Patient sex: M
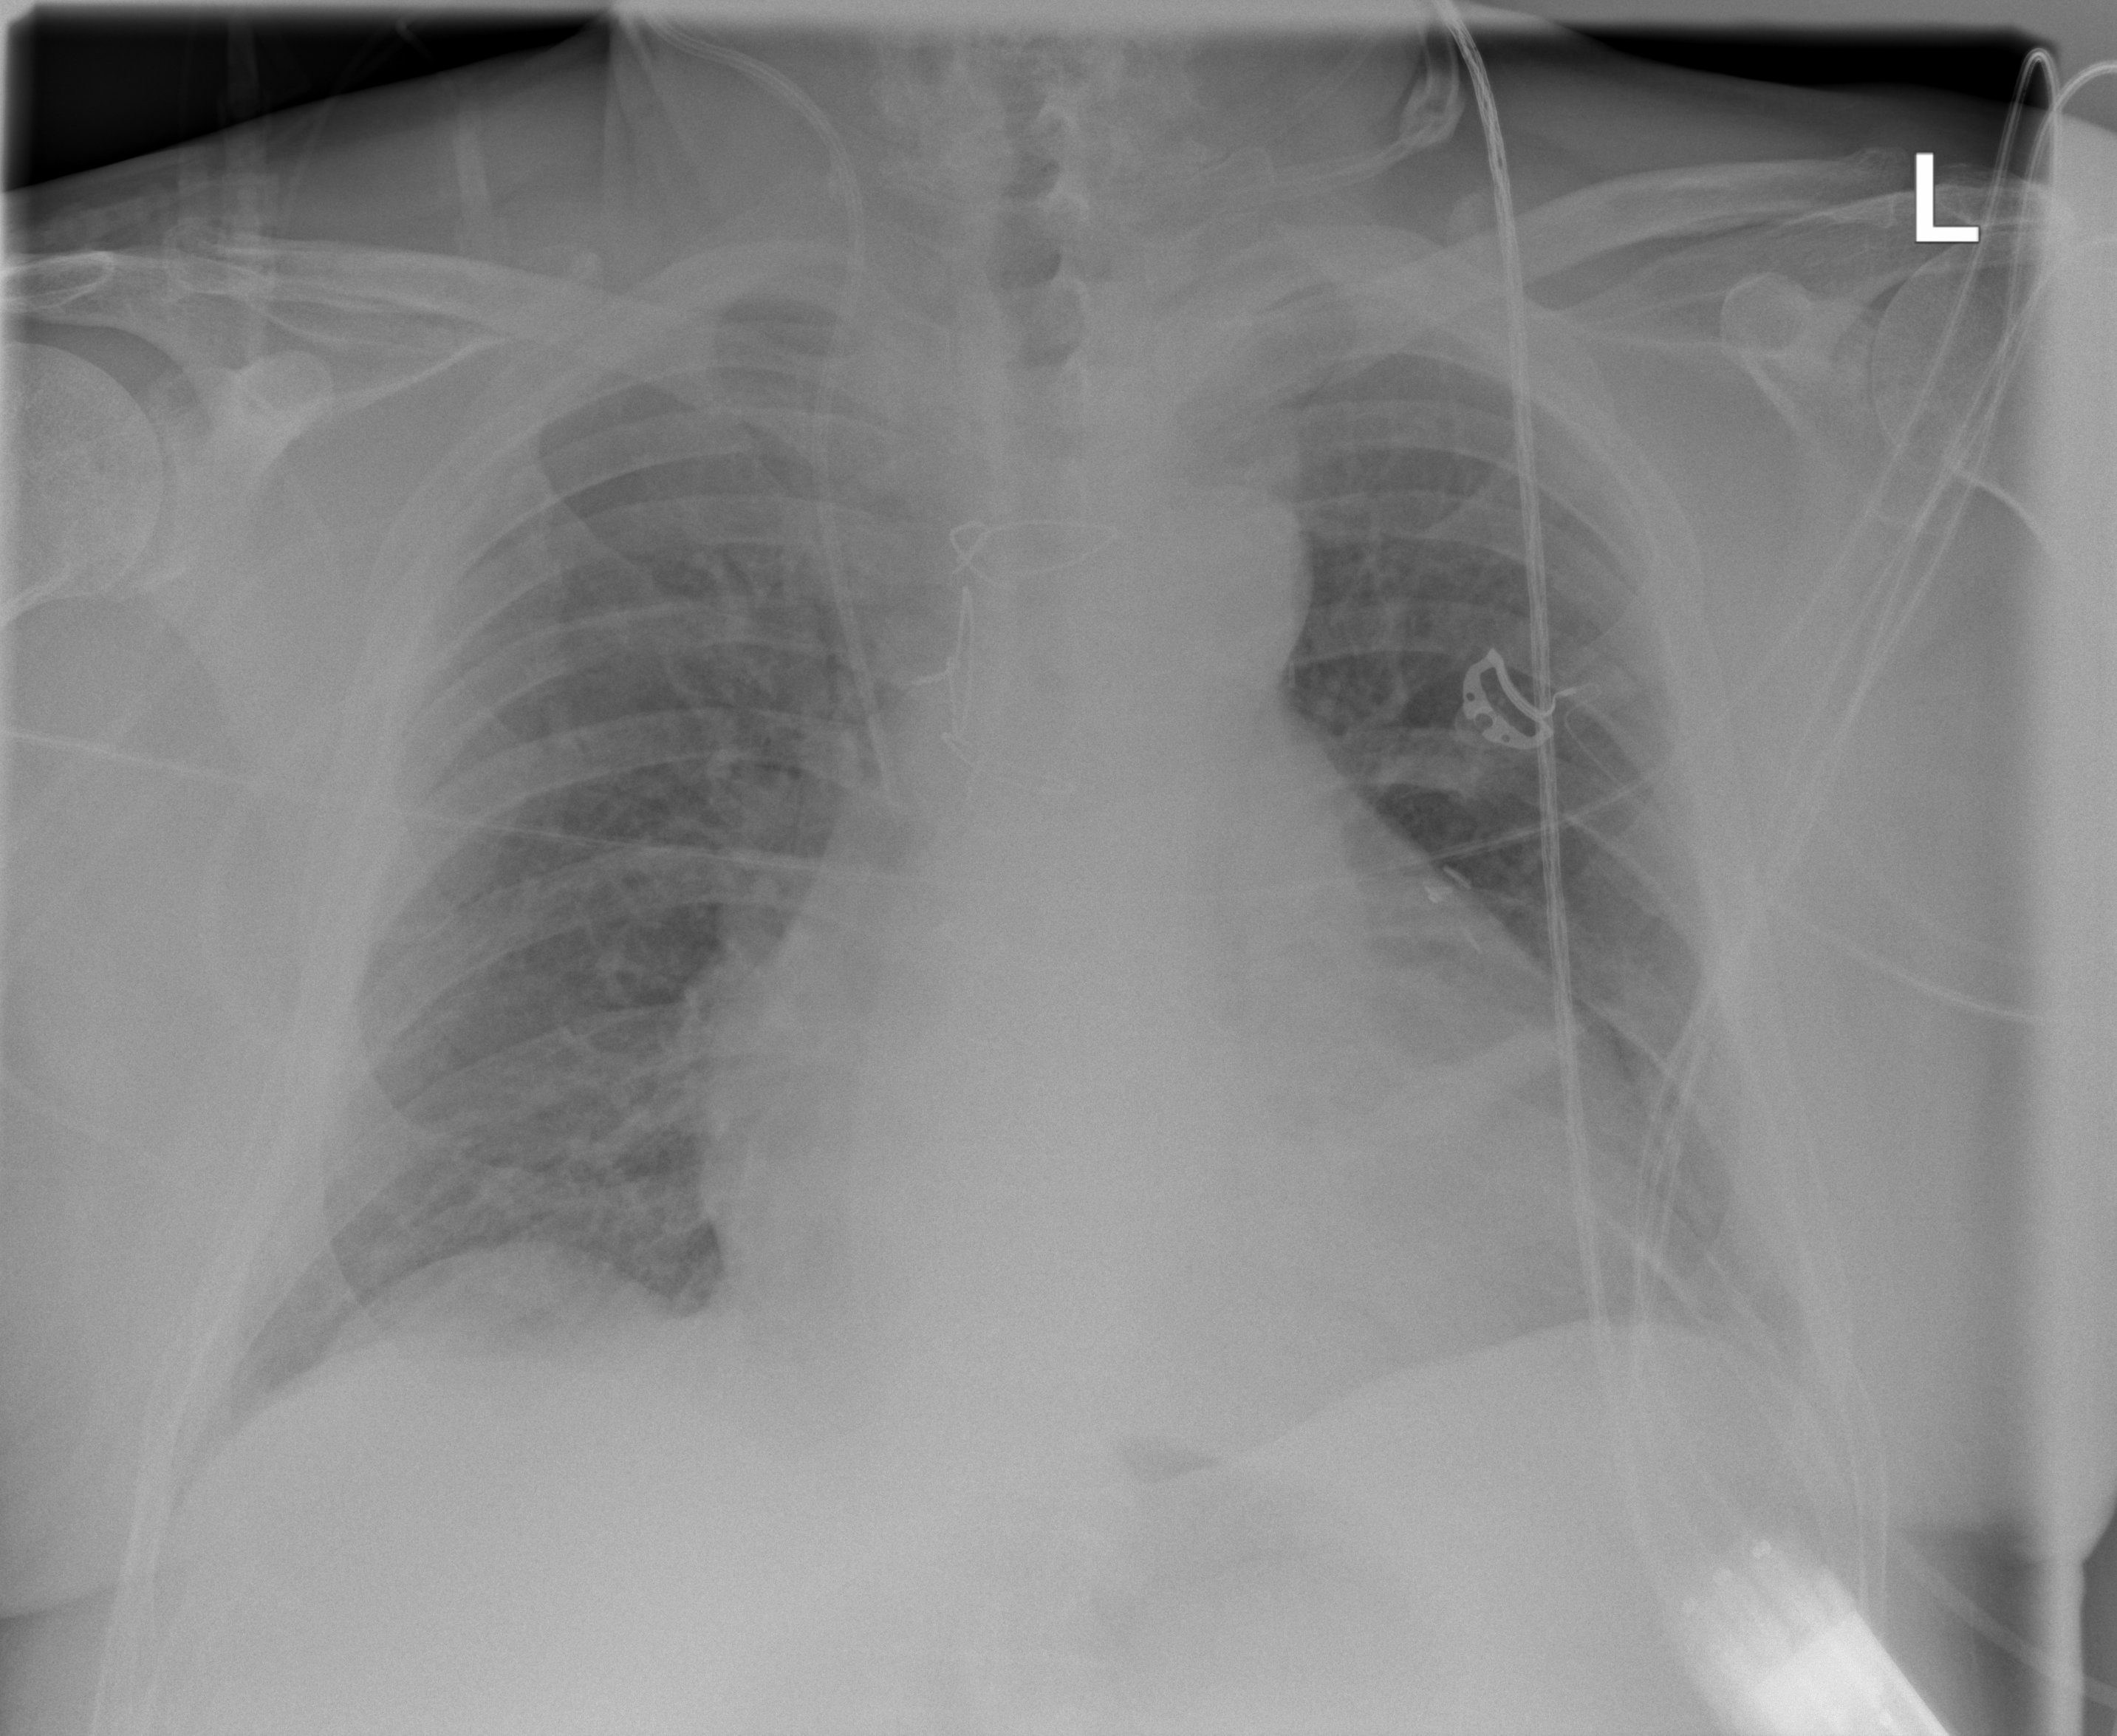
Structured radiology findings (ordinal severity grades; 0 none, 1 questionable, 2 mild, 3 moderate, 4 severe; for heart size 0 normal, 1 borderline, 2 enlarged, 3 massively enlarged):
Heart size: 2
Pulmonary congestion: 2
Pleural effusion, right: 2
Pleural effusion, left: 2
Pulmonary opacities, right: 2
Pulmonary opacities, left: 2
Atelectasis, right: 2
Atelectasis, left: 2